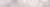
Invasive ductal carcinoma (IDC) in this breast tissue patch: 0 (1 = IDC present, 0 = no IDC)